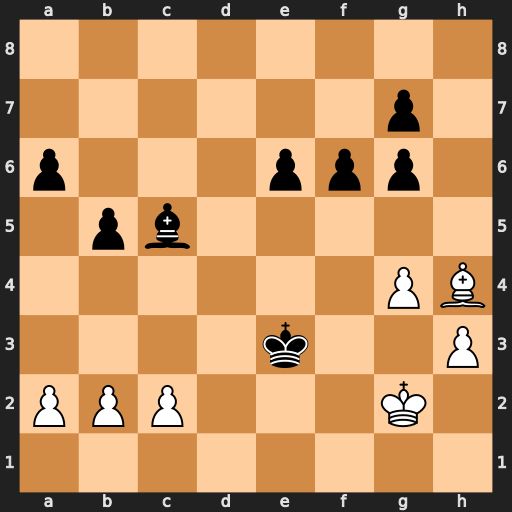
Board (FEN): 8/6p1/p3ppp1/1pb5/6PB/4k2P/PPP3K1/8
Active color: w
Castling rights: -
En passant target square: -
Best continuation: Bf2+ Kd2 Bxc5